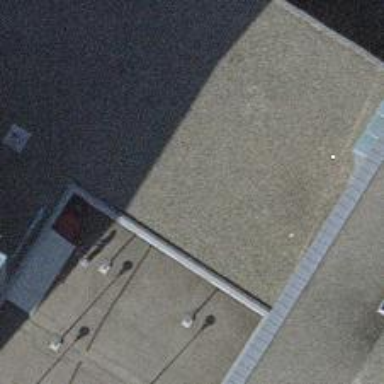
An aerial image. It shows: Cafe.